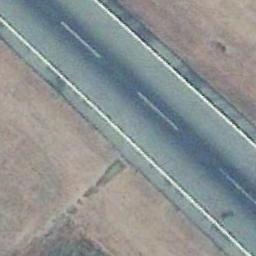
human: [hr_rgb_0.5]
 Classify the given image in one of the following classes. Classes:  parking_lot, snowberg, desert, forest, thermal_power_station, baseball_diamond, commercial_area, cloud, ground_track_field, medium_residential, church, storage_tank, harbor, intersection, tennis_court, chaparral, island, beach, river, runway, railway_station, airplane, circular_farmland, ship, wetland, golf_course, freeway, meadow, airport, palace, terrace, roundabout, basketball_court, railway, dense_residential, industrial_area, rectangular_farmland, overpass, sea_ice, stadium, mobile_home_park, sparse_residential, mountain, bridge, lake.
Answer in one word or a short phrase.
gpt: runway